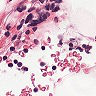
Metastatic tissue present: no